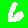
Digit: 6